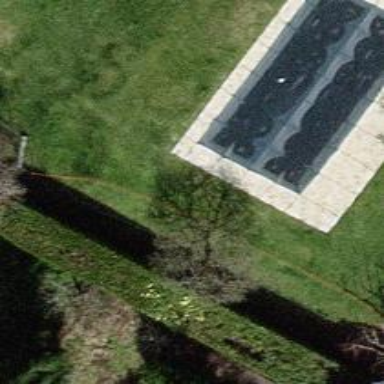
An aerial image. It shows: Swimming pool located in leisure land.